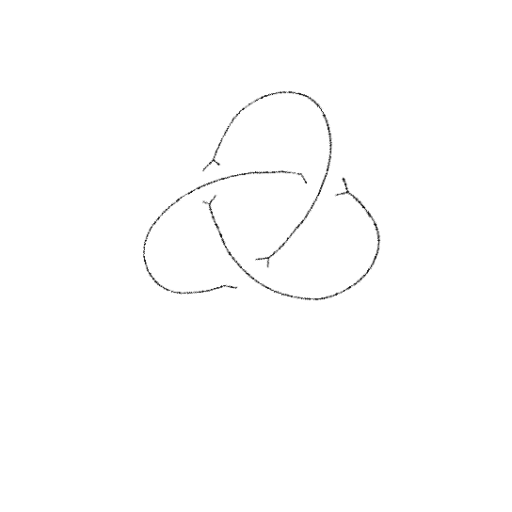
Crossing number: 3